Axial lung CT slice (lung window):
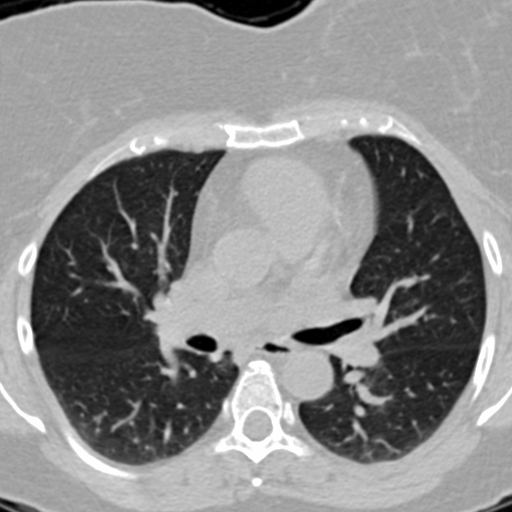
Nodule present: no